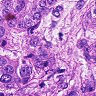
Metastatic tissue present: yes